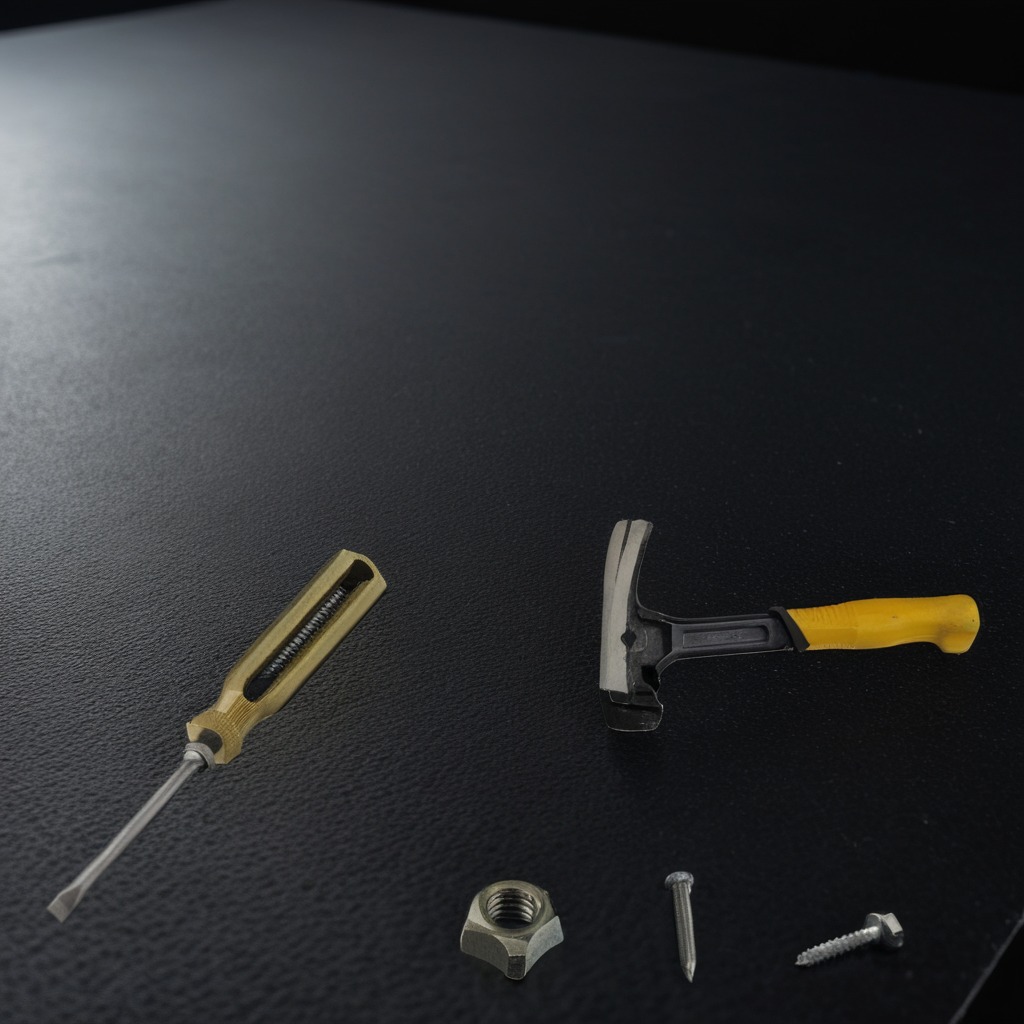
A hammer, an iron nail, a metal machine screw, a screwdriver, and a metal nut are lying on a clean granite tabletop inside a workshop at night dim ambient light soft shadows worn but beneath the mat